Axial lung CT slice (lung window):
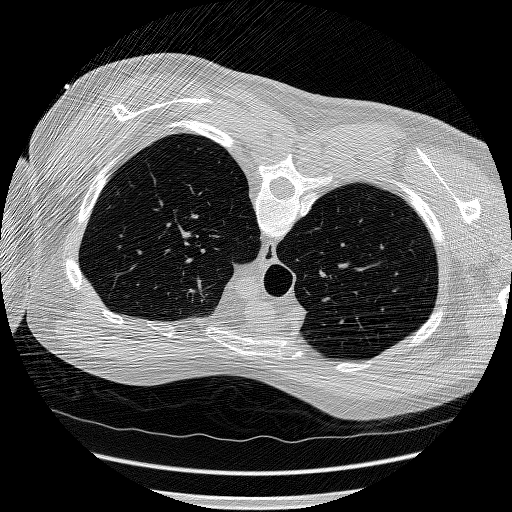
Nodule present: no